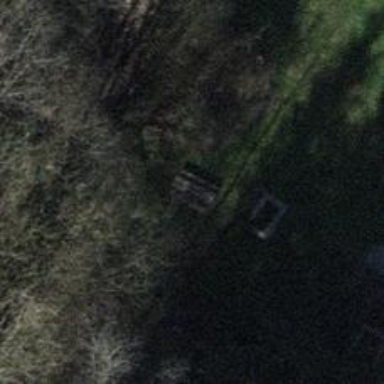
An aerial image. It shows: Picnic site with picnic tables on leisure land.